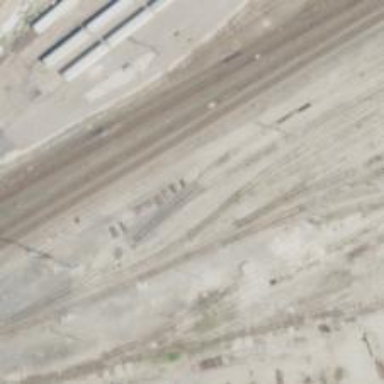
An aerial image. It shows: Railway yard.